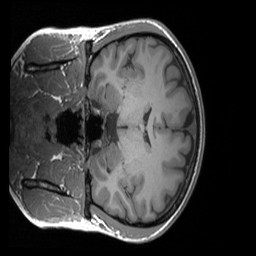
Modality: T1w
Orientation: coronal
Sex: female
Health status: ill
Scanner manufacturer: siemens
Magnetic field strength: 3 T
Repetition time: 1.66 s
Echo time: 0.00254 s